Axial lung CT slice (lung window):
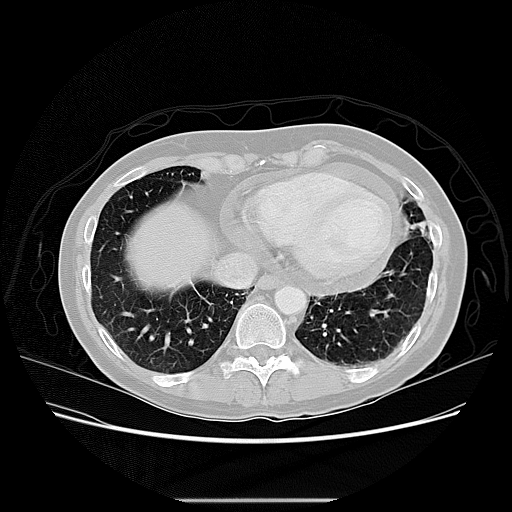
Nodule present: no